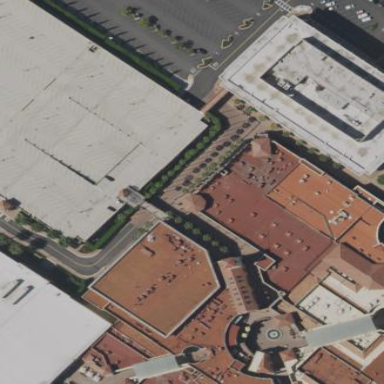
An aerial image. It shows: Retail building.